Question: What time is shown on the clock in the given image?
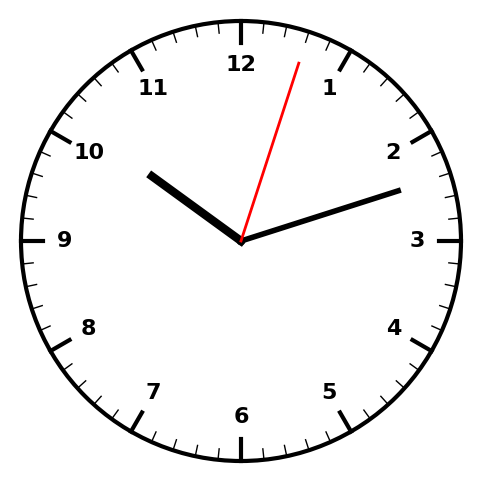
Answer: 10:12:03